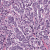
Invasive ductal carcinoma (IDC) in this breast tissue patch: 1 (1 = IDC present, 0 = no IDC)